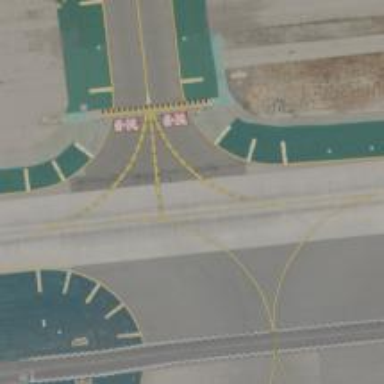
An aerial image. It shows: Image of taxiway at airport.